Interaction volume radius: 5 \u00c5
Interaction volume height: 15 \u00c5
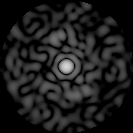
Disorder parameter: 0.8767